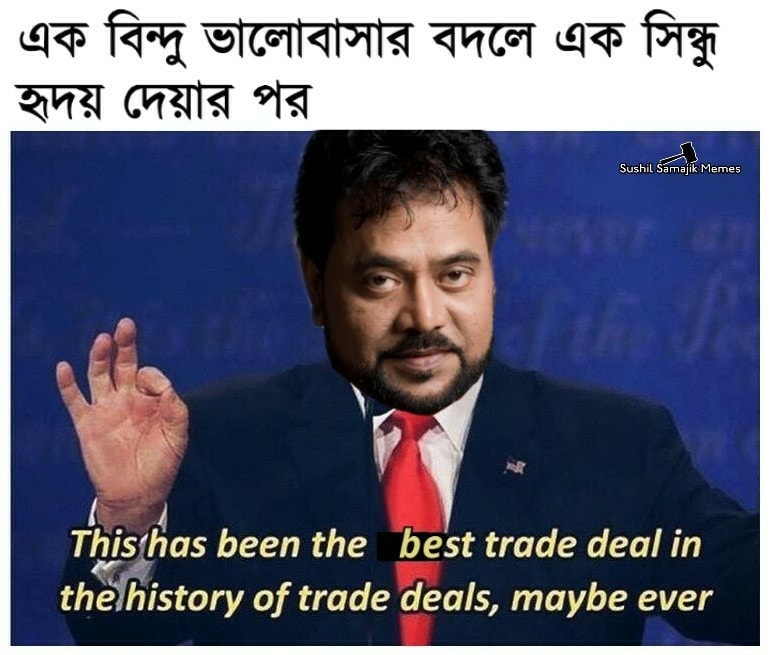
Caption: এক বিন্দু ভালোবাসার বদলে এক সিন্ধু হৃদয় দেয়ার পর      This has been the best trade deal in the history of trade deals , maybe ever
Label: non-hate